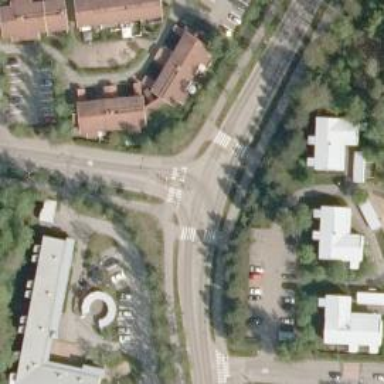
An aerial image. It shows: Cycleway.